Question: When some applications finish installing or updating, the app's launcher icon is placed with the install notice like this:

How can I have my app's icon show up when it finishes installing as well?
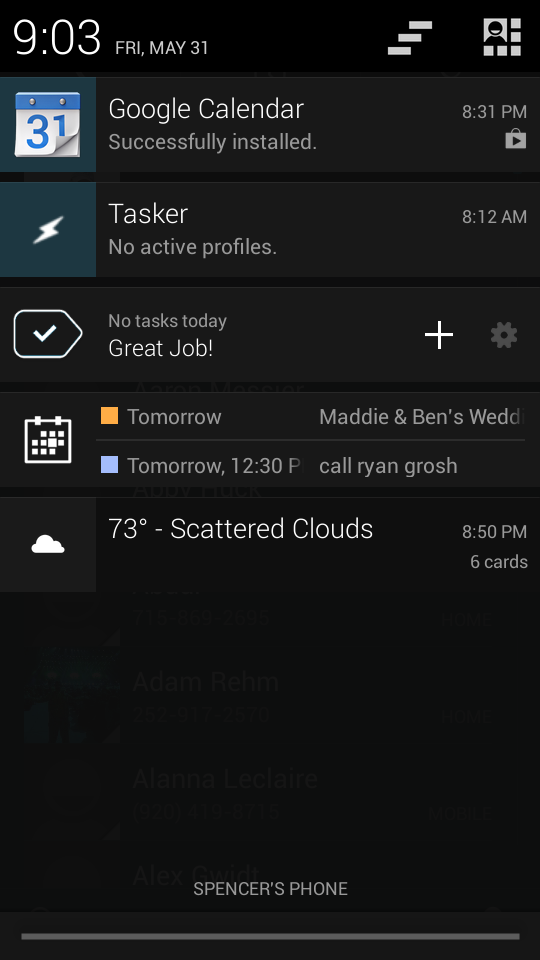
Answer: The answer is that you don't. The notification you see there for Google Calendar is from the Play Store (note the shopping bag icon in the lower corner). If you created a notification, you'd risk annoying users by saying what's already been said. Also, you can't generate a notification when your app is finished installing because it hasn't run yet. The only way it can run the first time is by the user launching it, which means they already know it's installed.
I understand that it may be confusing that you don't see the notification or automatic icon when you install your app via adb, but these things will automatically happen when users install it via the Google Play Store.